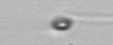
Label: flagellate